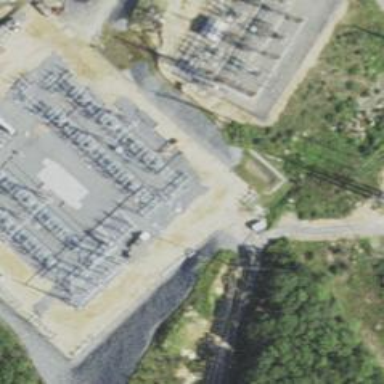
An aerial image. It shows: Switch for power supply.